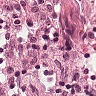
Metastatic tissue present: no